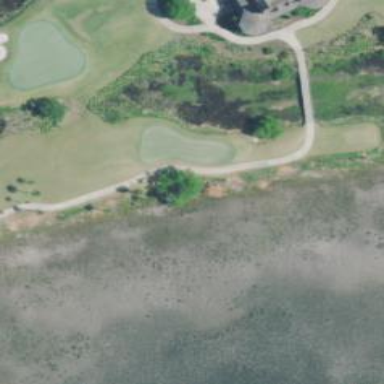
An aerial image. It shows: Rough area on grassy golf course.